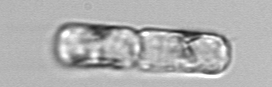
Label: Guinardia_delicatula